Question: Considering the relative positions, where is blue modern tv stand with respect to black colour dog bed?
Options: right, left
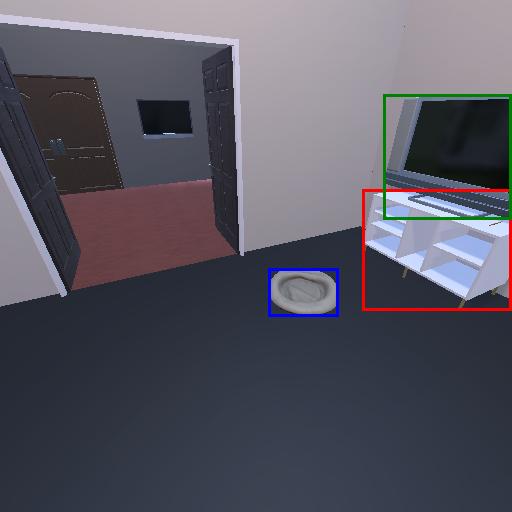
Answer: right